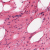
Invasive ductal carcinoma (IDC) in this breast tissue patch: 0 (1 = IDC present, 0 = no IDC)